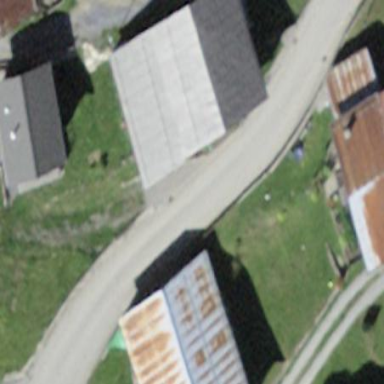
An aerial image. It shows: Shed building.